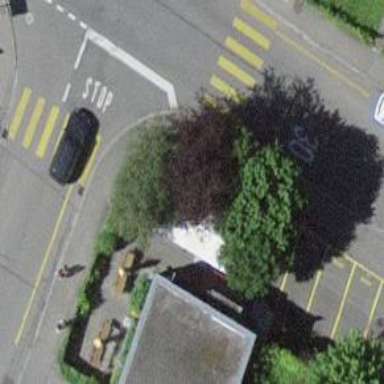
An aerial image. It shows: Sidewalk.